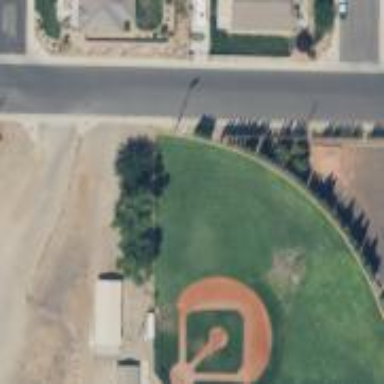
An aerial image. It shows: Baseball pitch for leisure land activities.